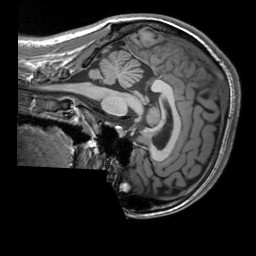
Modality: T1w
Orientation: sagittal
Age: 21
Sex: female
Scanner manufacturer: siemens
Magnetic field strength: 3 T
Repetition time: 2.3 s
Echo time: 0.00303 s